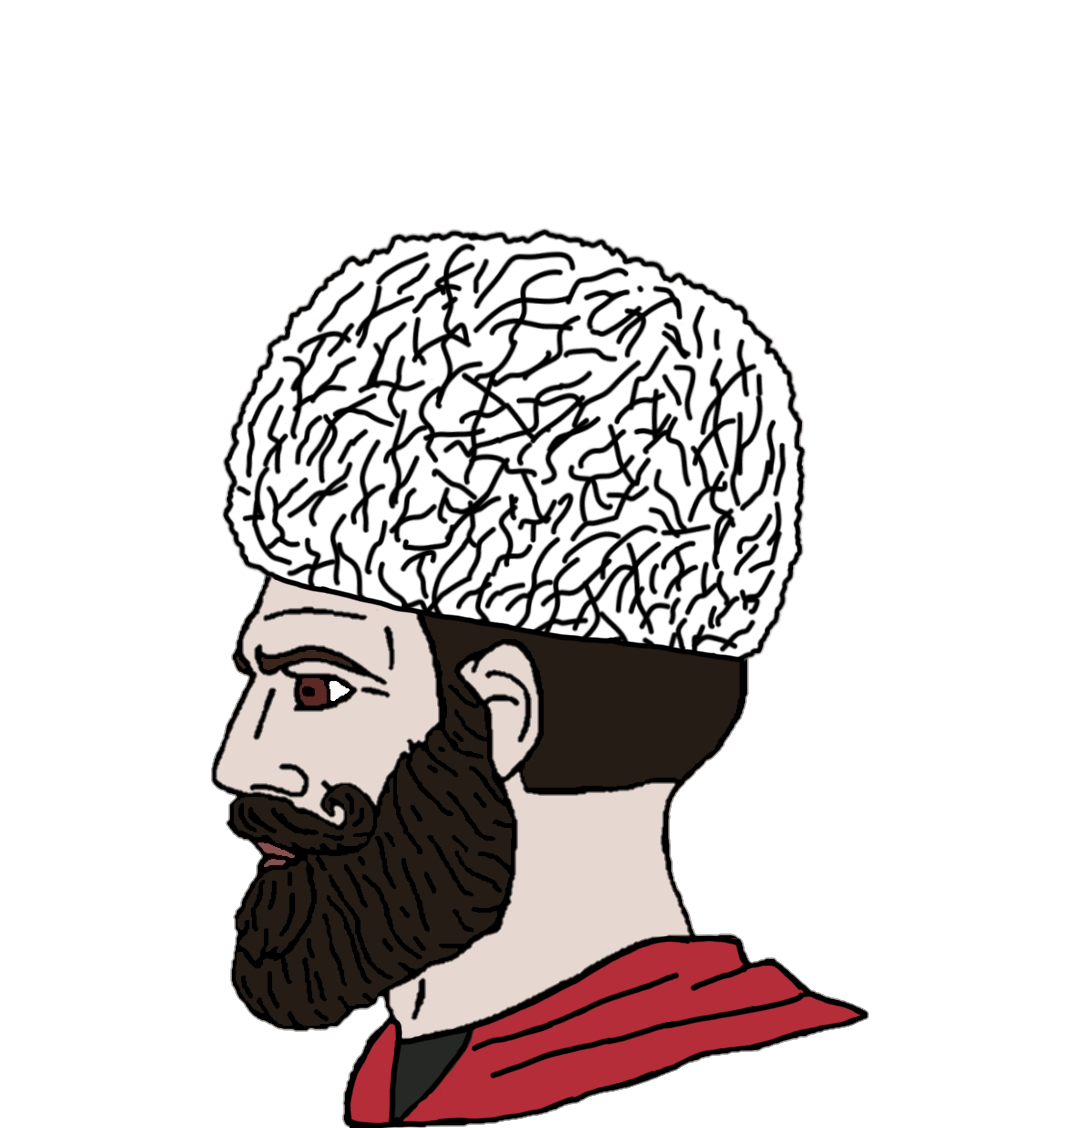
Label: 4_Yes_Chad